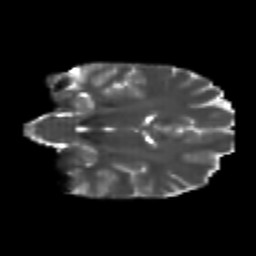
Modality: T2w
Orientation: coronal
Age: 22
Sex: female
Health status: healthy
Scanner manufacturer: philips
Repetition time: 7.385 s
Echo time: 0.08599 s